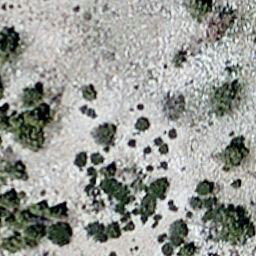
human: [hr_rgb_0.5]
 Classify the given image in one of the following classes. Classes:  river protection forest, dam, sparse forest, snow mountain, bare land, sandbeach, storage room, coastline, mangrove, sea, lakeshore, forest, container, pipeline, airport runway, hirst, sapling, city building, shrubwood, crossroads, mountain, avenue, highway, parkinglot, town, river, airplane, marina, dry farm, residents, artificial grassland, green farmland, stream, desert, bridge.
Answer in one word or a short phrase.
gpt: sparse forest